Question: I have deployed my asp.net mvc web on IIS and I add a valid security certificate for my asp.net mvc web application. But currently when the users access the application they will always receive the following message;-

While when accessing the system using Firefox or Chrome no message will be displayed. So can anyone advice what is causing this message to appear on IE ?
Thanks
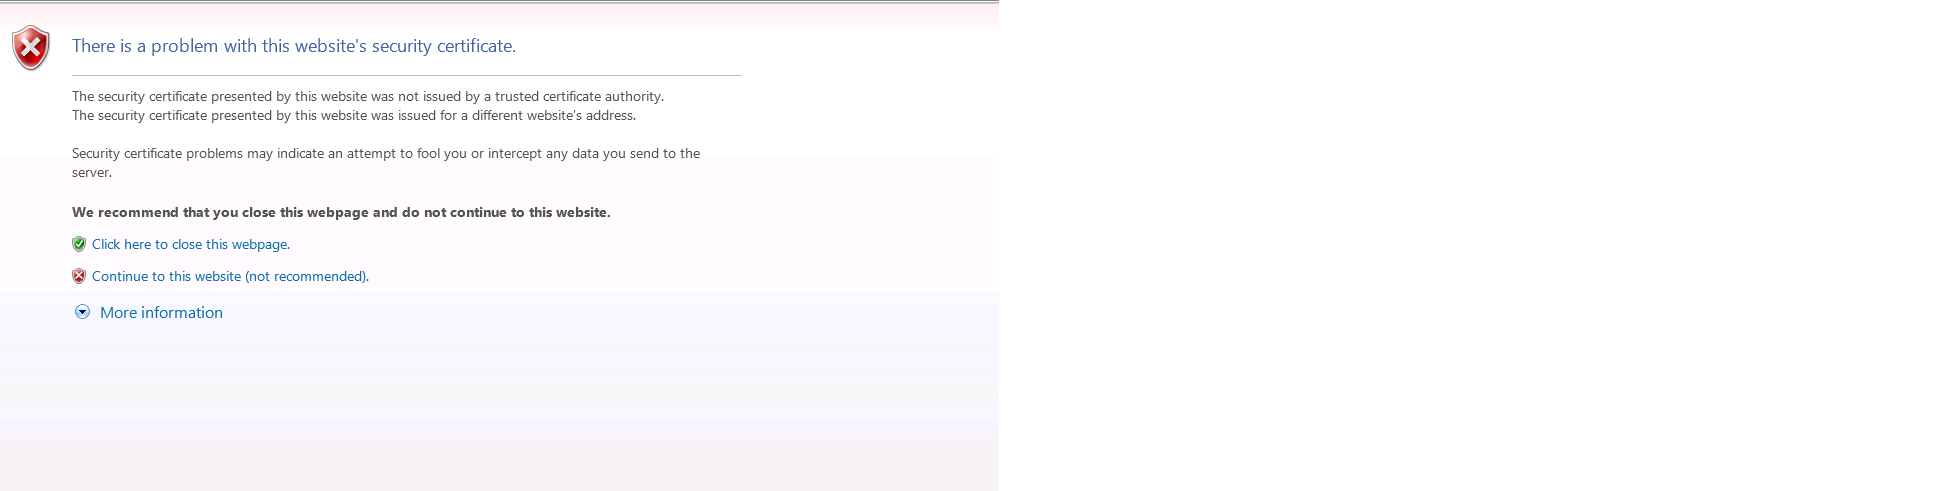
Answer: Valid and trusted certificates are two different things.
Judging by IE's message...
> The security certificate presented by this website was not issued by a trusted certificate authority.
..., it looks like your site is using a self-signed certificate or other certificate that is valid (e.g. not expired) but not trusted - i.e. verifiable by a chain of trust to a trusted certificate authority (CA).
A host or domain certificate issued (and therefore verifiable) by a (CA trusted by a) trusted CA will address this 1st issue.
Also, judging by IE's subsequent message...
> The security certificate presented by this website was issued for a different website's address.
..., your site is using a host certificate issued for a different hostname (e.g. 'yourserver' - recorded in its 'CN', or common name) than the one to which you sent your request (e.g. 'www').
A host certificate issued for the same hostname (e.g. with 'CN=www.yourdomain.com') to which requests are sent (i.e. 'www.yourdomain.com') will address this 2nd issue. A domain certificate issued for the same domain (e.g. with 'CN=yourdomain.com') to which requests are sent will also address it.
, regarding than Chrome and Firefox, are you sure that you did not previously add an exception for the site & certificate in Firefox or Chrome? In my experience, all the browsers in question warn about untrusted certificates (albeit a bit differently).
Here are examples of warnings in IE, Chrome, and Firefox for a site that is using an untrusted (self-signed) certificate: